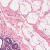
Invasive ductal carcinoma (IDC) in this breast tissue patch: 0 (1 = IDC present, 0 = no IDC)